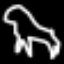
Label: frog